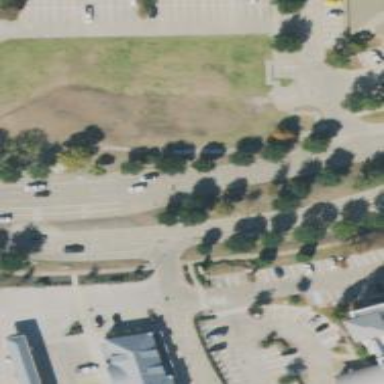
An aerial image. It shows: Secondary road with separate sidewalk.